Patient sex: F
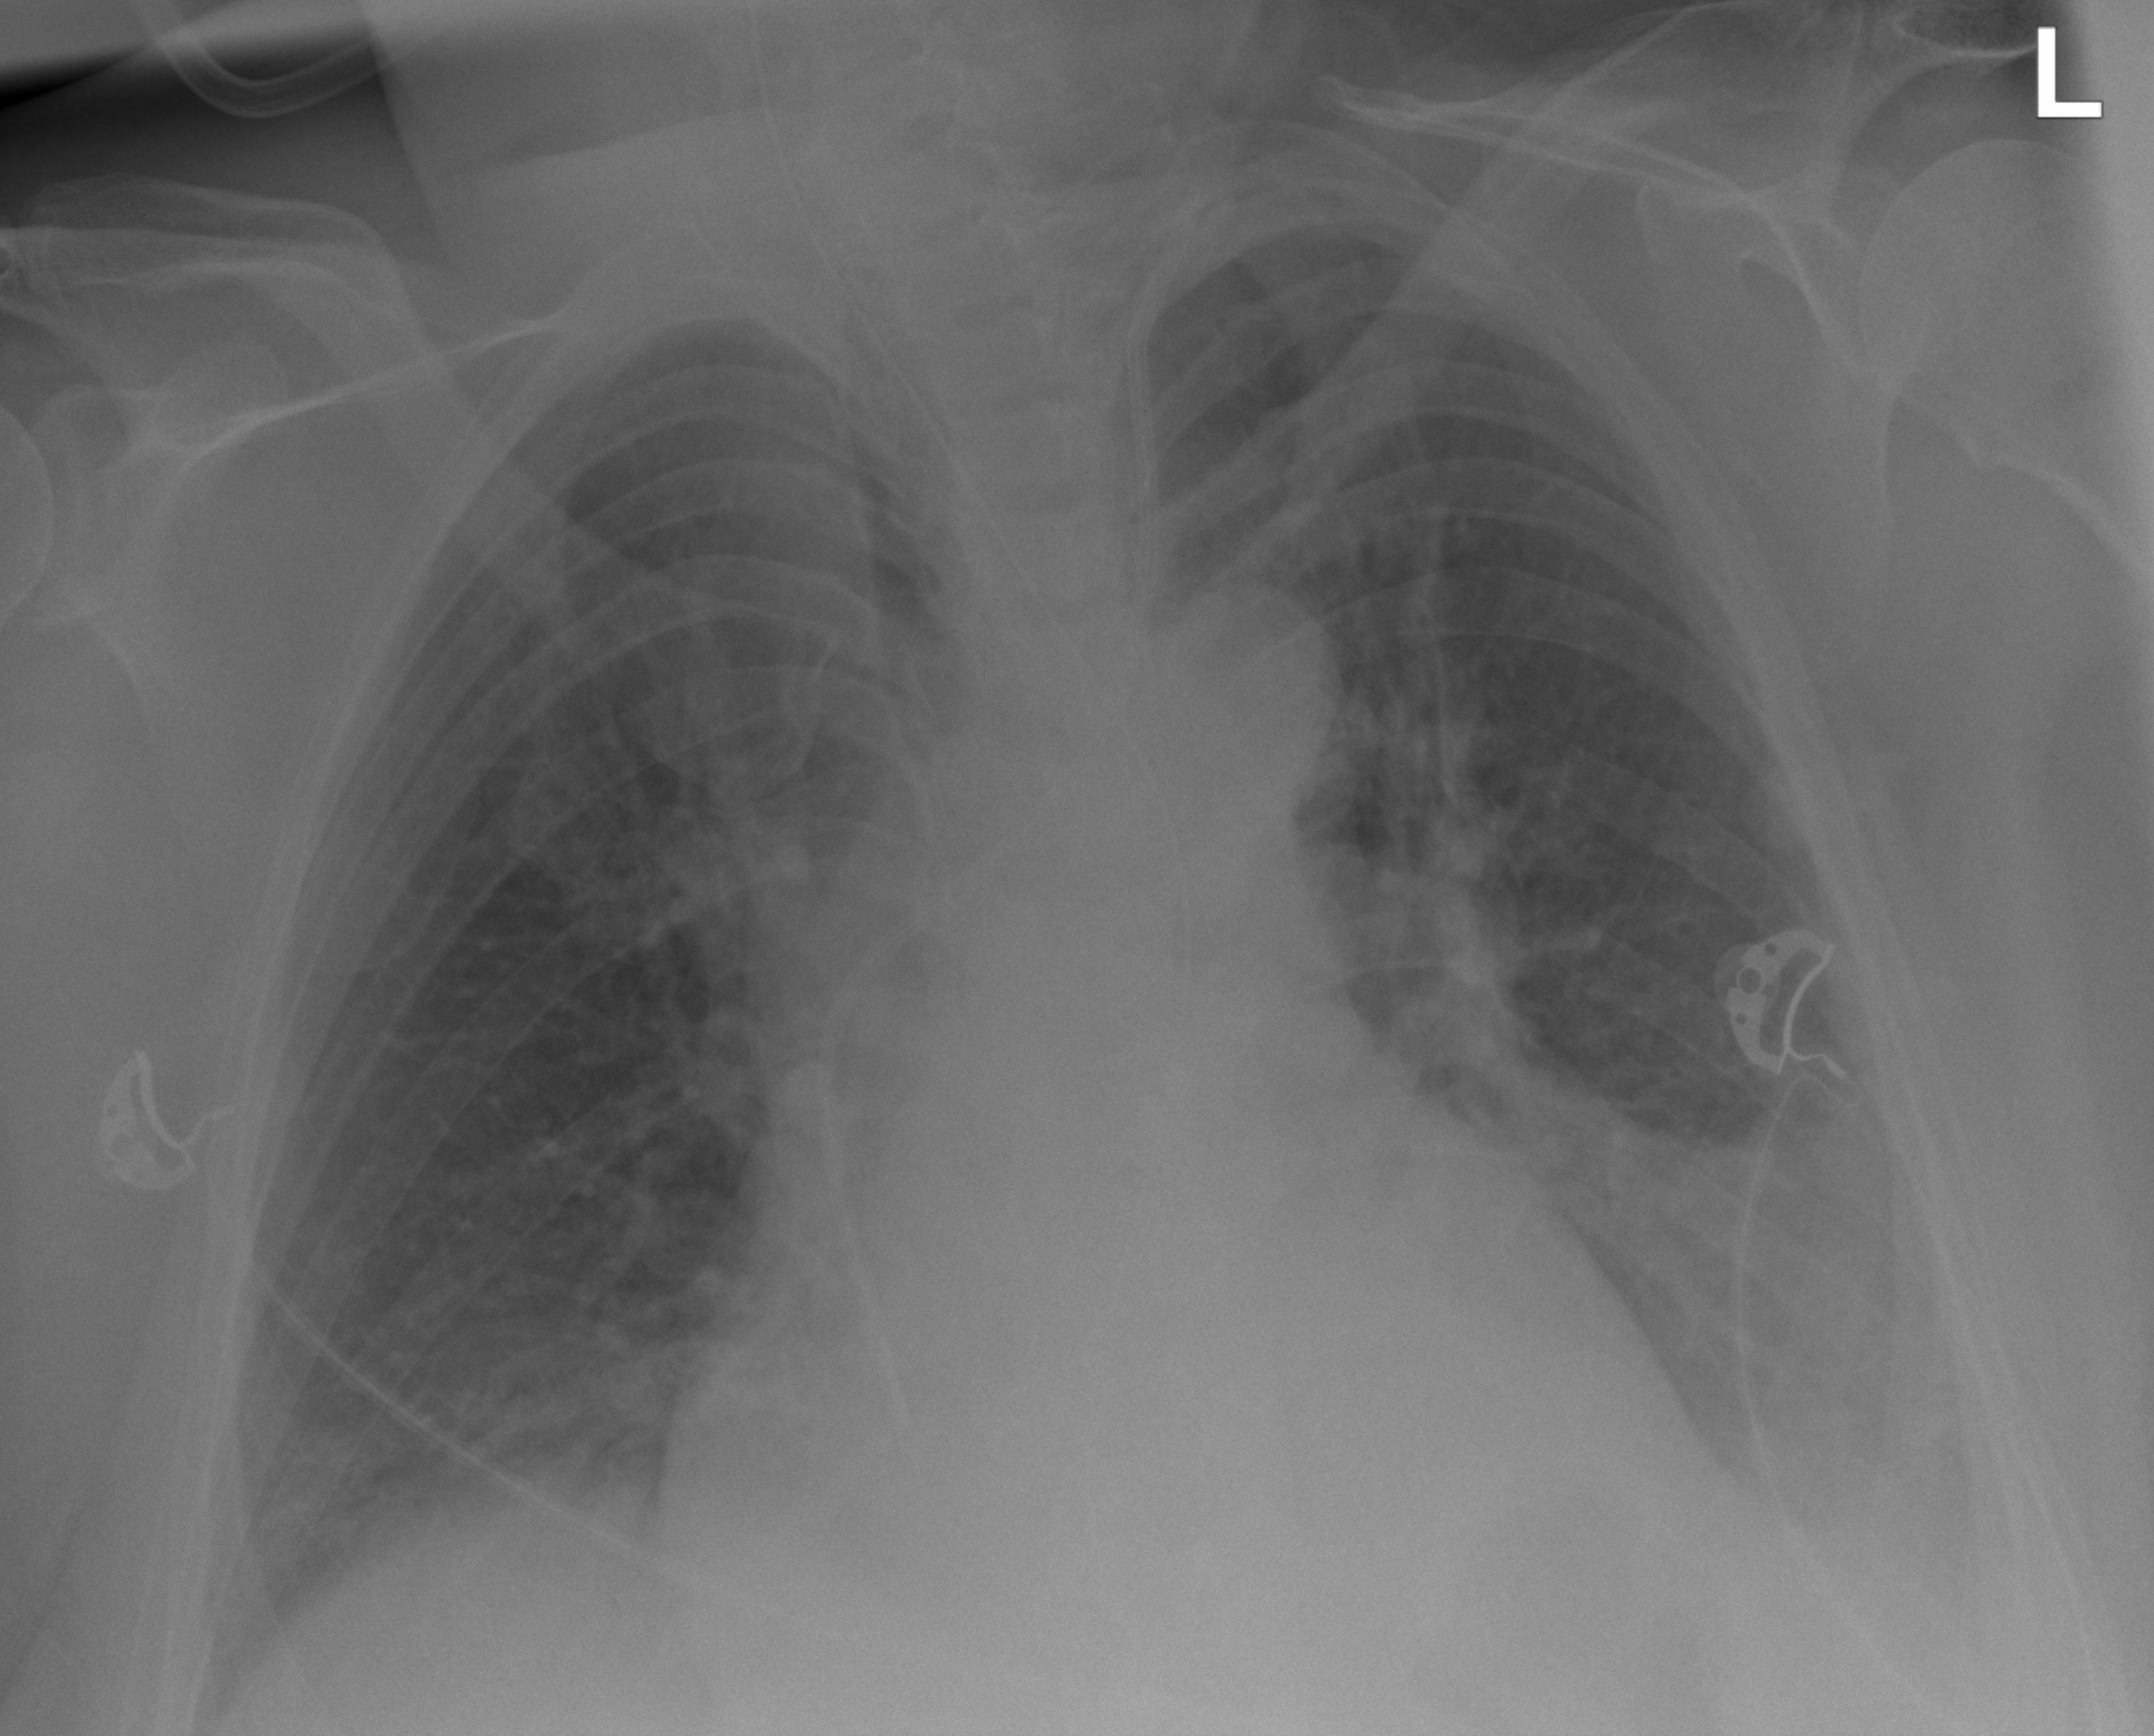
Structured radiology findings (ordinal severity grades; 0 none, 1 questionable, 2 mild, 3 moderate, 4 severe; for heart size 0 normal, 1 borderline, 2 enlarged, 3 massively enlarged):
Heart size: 2
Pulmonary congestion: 2
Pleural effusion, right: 2
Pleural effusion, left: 3
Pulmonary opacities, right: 0
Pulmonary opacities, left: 0
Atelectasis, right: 2
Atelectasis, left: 2